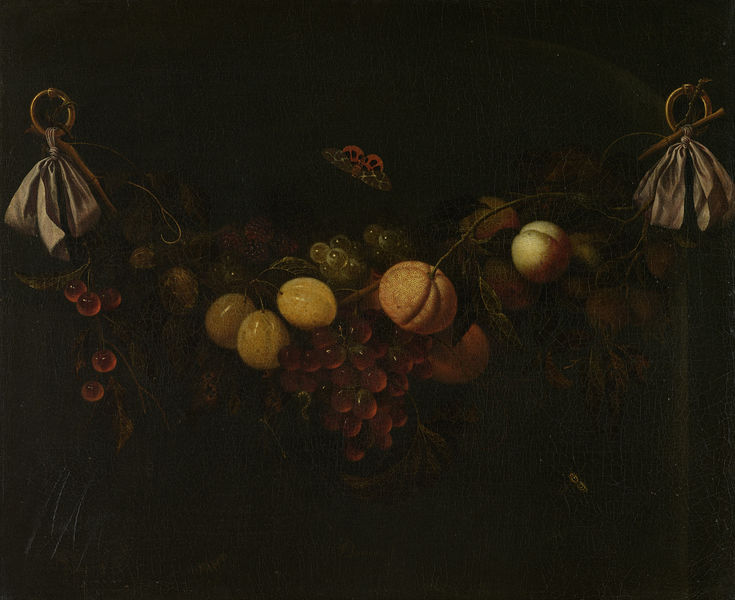
Titel: Festoen van vruchten.
Künstler: Johannes Borman
Standort: Amsterdam
Institution: Rijksmuseum
Schlagwörter: dunkel, gemälde, nacht, tisch, obst, öl, schleifen, stilleben, trauben, apfel, düster, korb, schmetterling, gefässe, pfirsich, melonen, pfirsiche, himbeeren, stachelbeeren